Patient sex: F
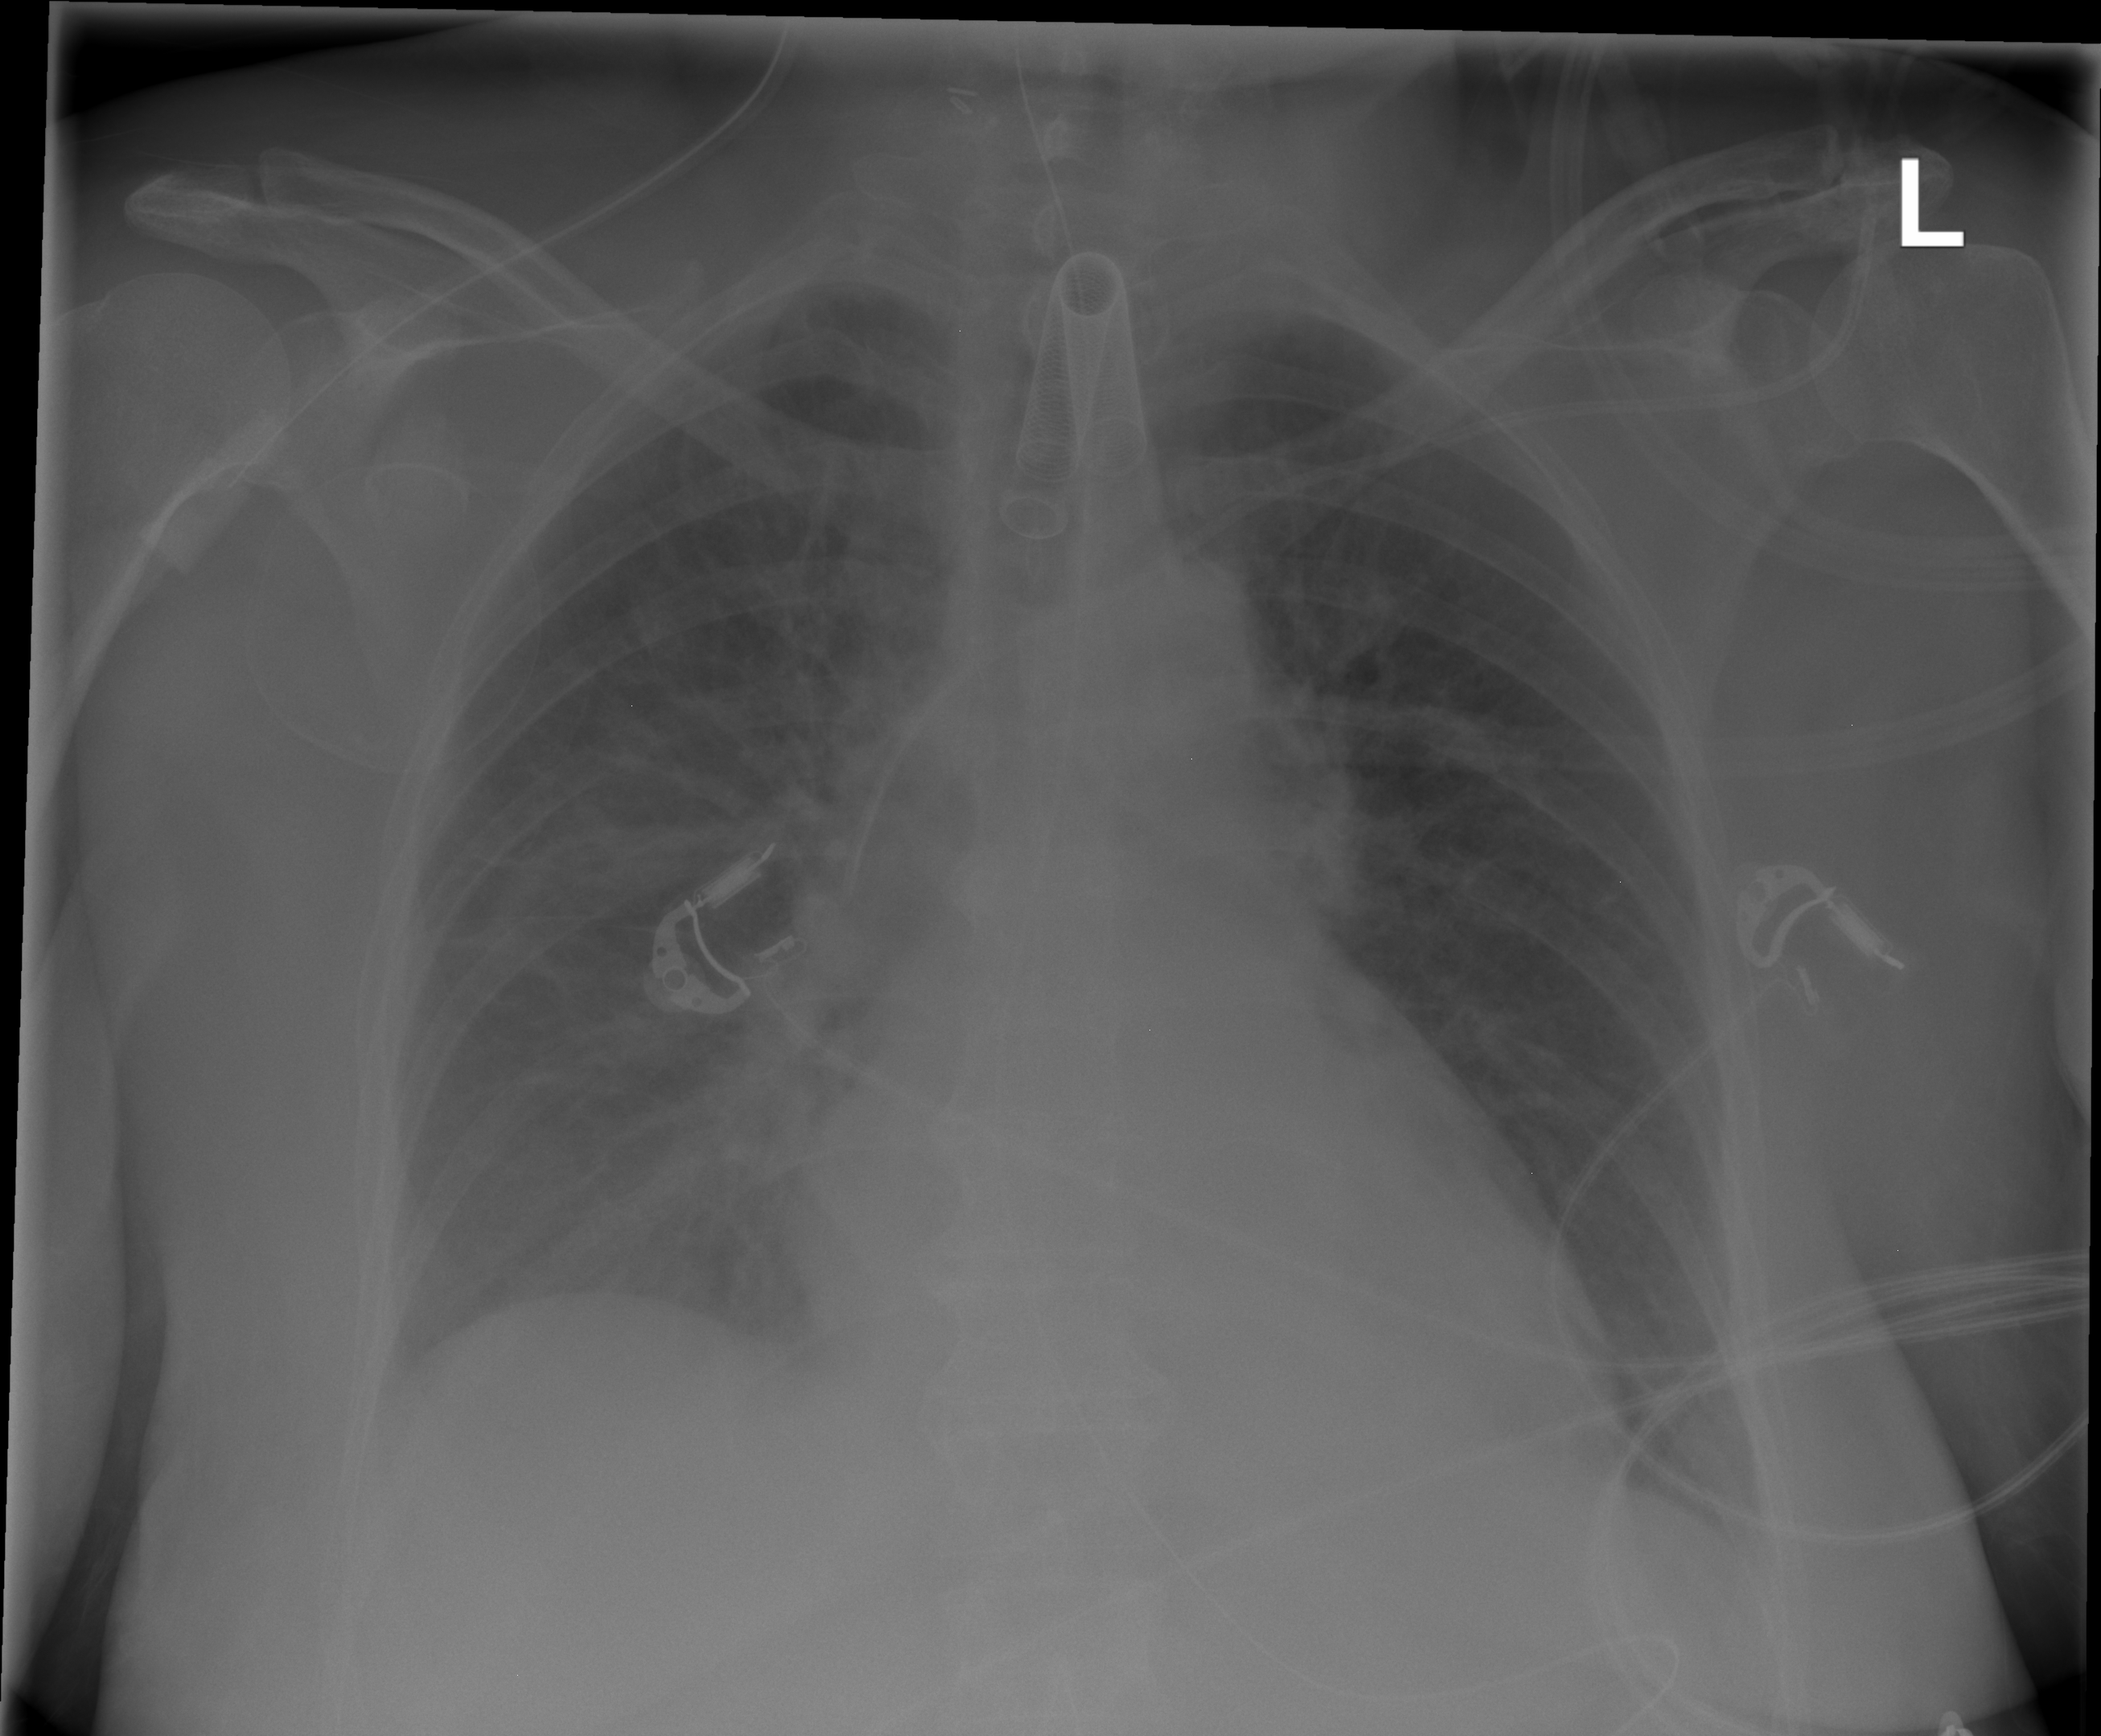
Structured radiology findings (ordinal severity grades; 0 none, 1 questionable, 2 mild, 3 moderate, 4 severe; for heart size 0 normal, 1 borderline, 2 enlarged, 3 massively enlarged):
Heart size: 0
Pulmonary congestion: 2
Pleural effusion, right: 0
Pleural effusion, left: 0
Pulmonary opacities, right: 0
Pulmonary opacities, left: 0
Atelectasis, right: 0
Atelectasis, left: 0